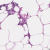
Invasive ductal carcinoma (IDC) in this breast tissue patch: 0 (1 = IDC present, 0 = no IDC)